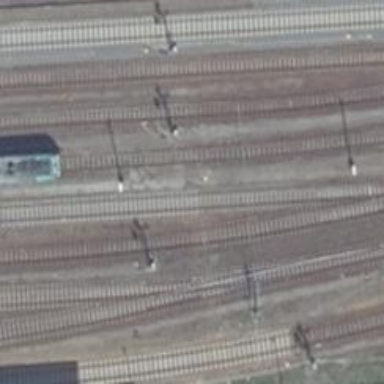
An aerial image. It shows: Railway signal.